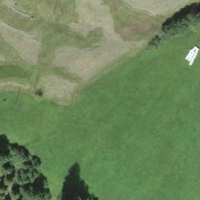
EUNIS habitat code: 23
Species observed at this site:
Sambucus racemosa